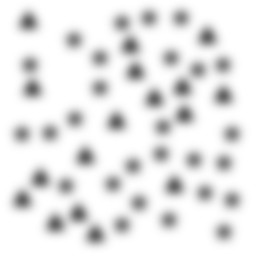
Squares: 0
Triangles: 17
Stars: 27
Total shapes: 44